Question: I'm trying to apply a 'TranslateAnimation' to an 'ImageView' inside of a 'LinearLayout'. As soon as the 'ImageView'(marked "1" in the image below) crosses the bounds of the 'LinearLayout' that contains the 'ImageView', it goes "black"/disappears. This does NOT happen if I animate the entire green 'LinearLayout', so I don't think it has to do with it's 'z'-value. Rather, I believe that the 'ImageView' can't visually "escape" its container layout (green). What can I do to make the 'ImageView' display in front of everything when the animation is being performed? I've already tried '.bringToFront()'(followed by '.requestLayout'/'.invalidate' of the root view).

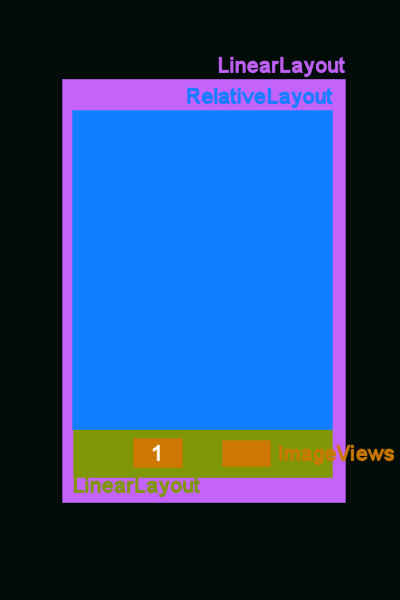
Answer: Try to set android:clipChildren="false" in a parent container